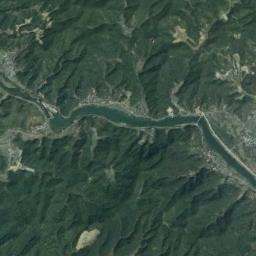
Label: river